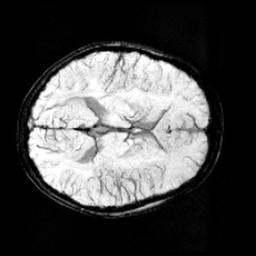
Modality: minIP
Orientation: axial
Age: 12
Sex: female
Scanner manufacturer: siemens
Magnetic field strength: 3 T
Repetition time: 0.027 s
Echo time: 0.02 s